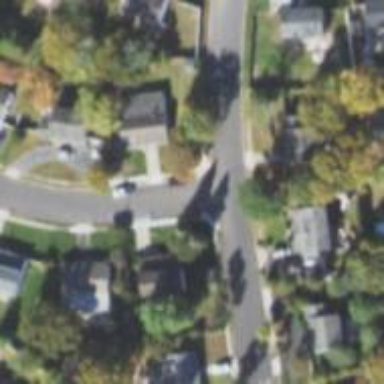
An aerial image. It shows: Unmarked road crossing.